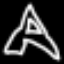
Label: The Eiffel Tower